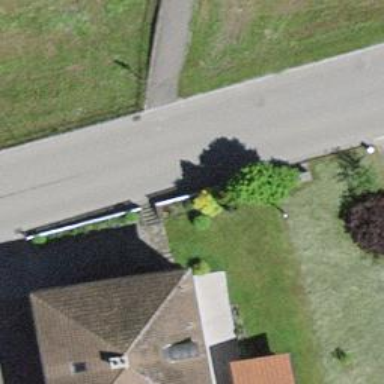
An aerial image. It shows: Retaining wall.